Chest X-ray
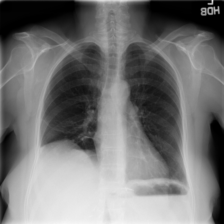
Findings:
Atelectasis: positive
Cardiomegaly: negative
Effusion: negative
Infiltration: negative
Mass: negative
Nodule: negative
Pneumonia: negative
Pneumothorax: negative
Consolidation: negative
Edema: negative
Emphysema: negative
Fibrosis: negative
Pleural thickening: negative
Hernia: negative